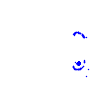
Particle: pion